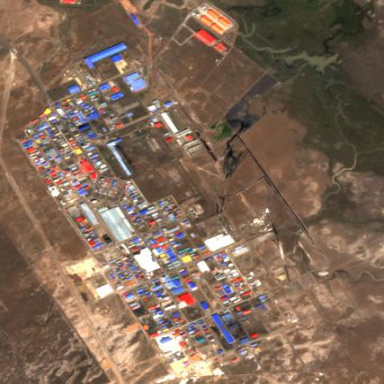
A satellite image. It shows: Industrial area designated as industrial park.